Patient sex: F
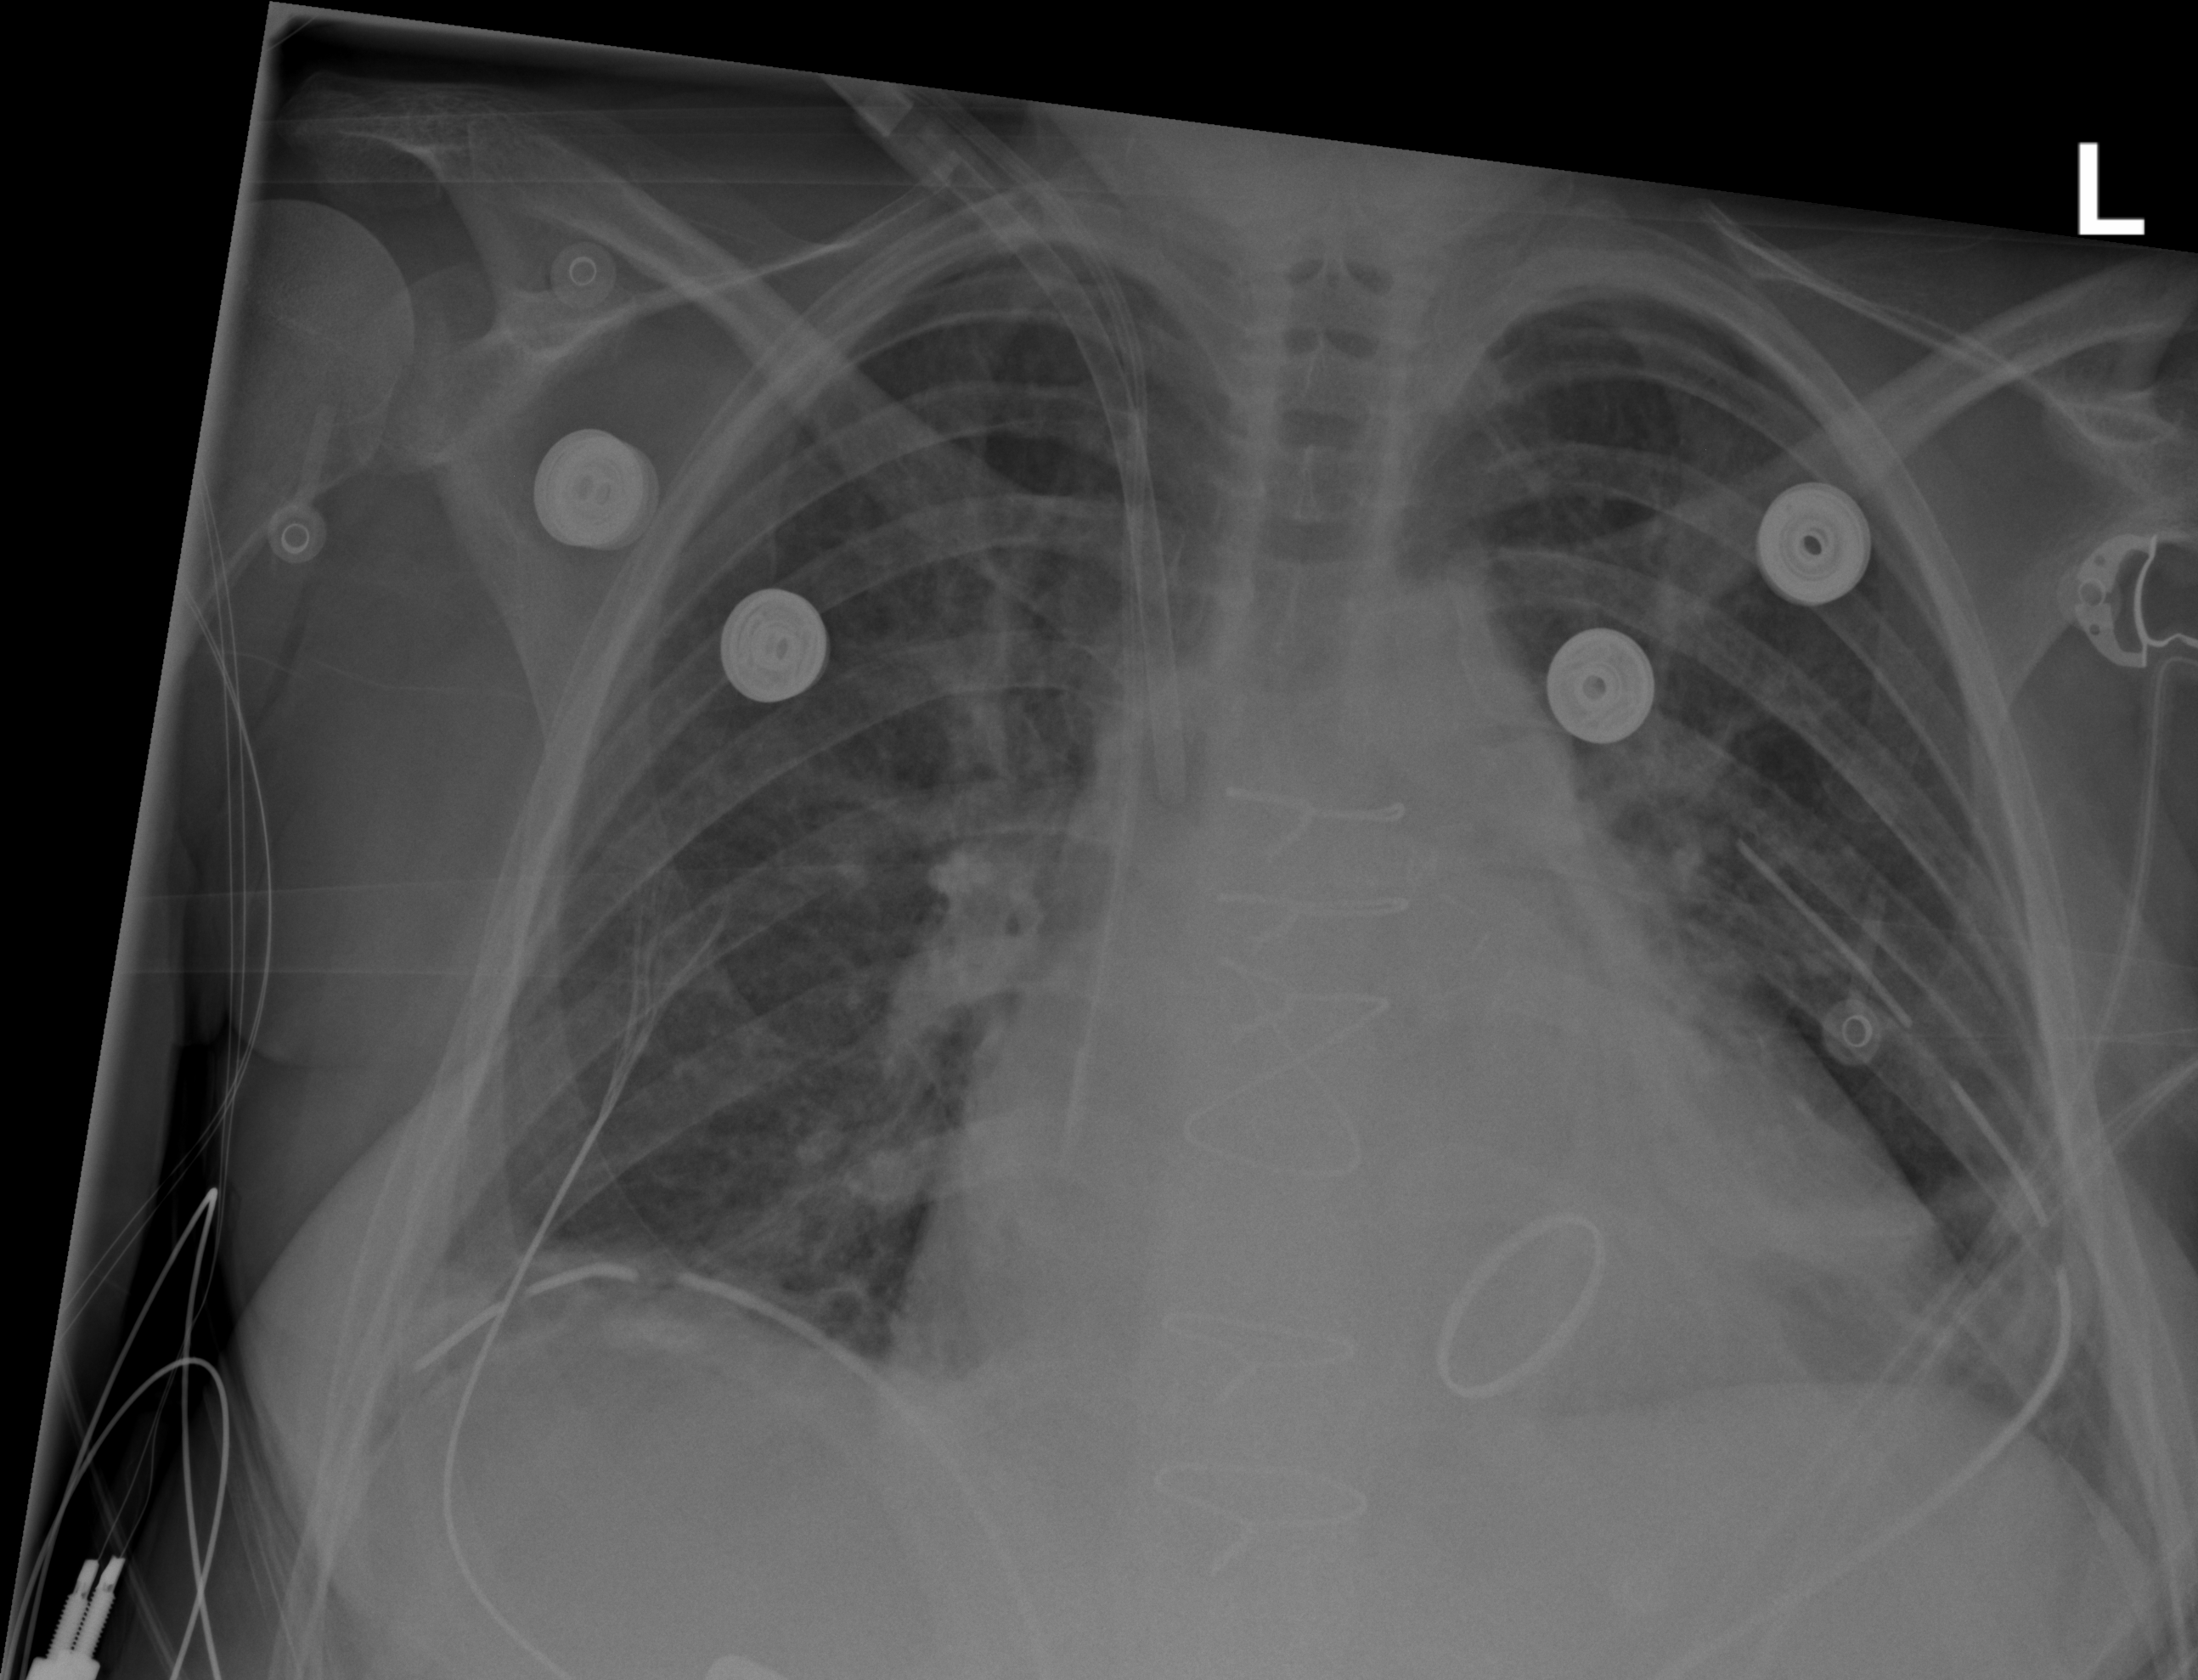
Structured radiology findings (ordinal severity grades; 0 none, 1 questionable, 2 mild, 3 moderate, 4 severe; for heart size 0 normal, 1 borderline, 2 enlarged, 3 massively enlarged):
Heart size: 2
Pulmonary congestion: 0
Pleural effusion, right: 0
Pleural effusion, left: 0
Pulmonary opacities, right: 0
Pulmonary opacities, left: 0
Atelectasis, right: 2
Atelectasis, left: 2